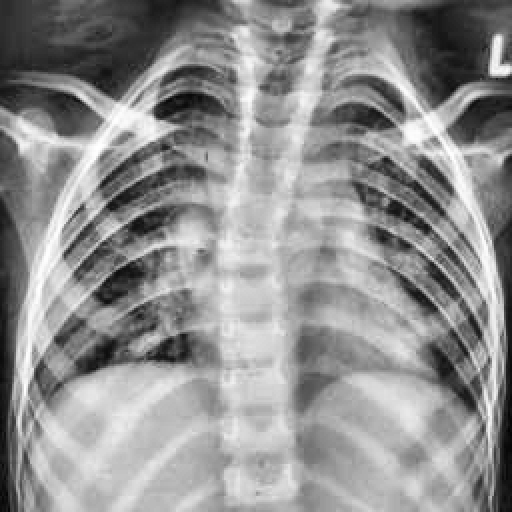
Finding: TUBERCULOSIS